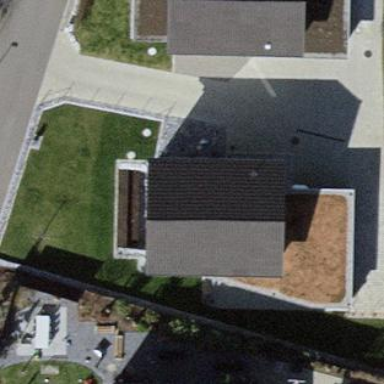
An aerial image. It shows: Simple and straightforward house.